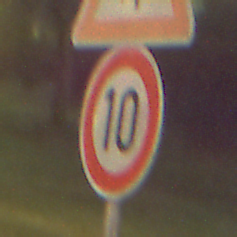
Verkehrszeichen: Geschwindigkeit10
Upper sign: FlugbetriebLinks
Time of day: Night
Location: Outdoor (Suburban)
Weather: Clear
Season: NotSpecified
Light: Artificial